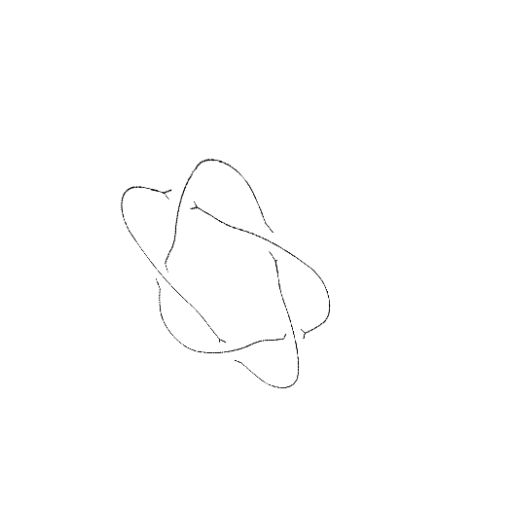
Crossing number: 5